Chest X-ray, PA view. Patient: 24 years old, sex M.
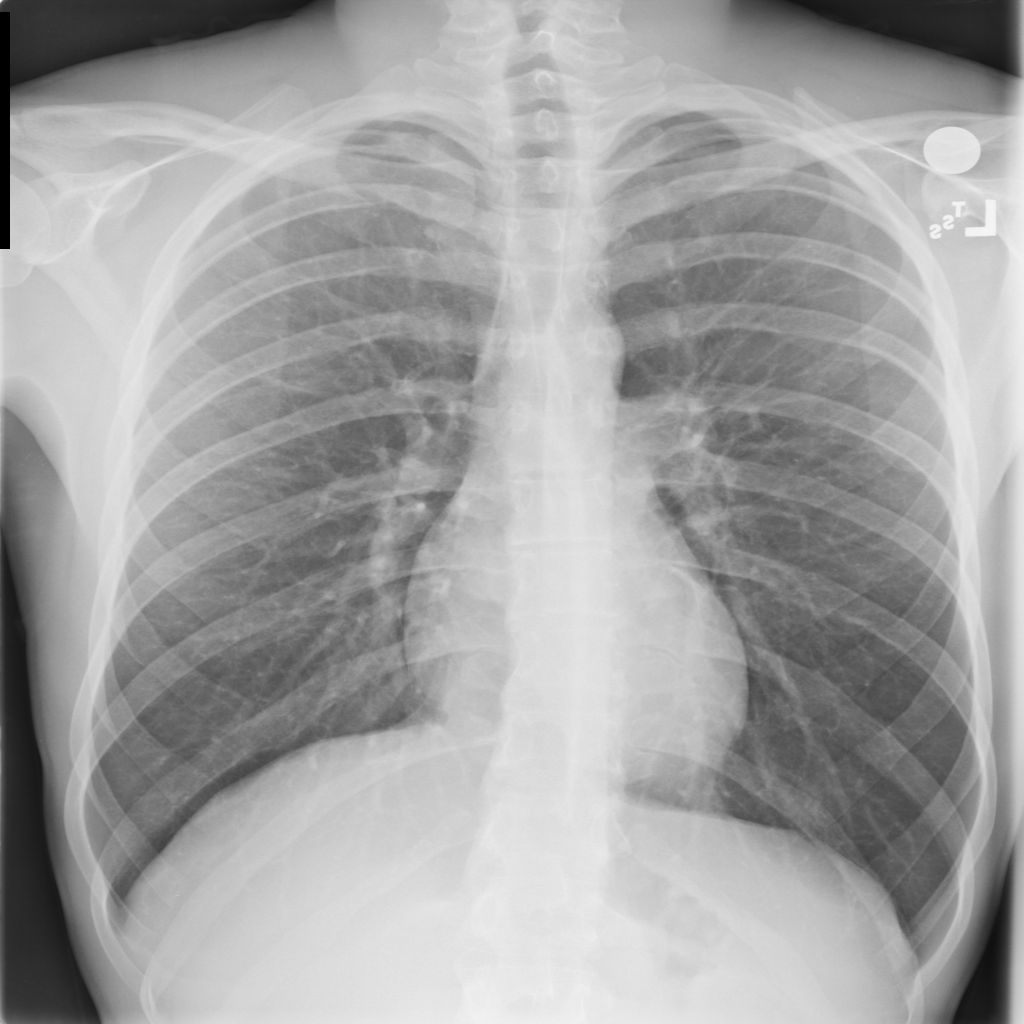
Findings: No Finding